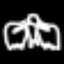
Label: angel